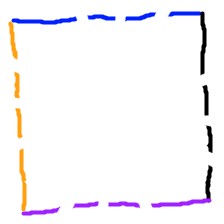
Shape: square